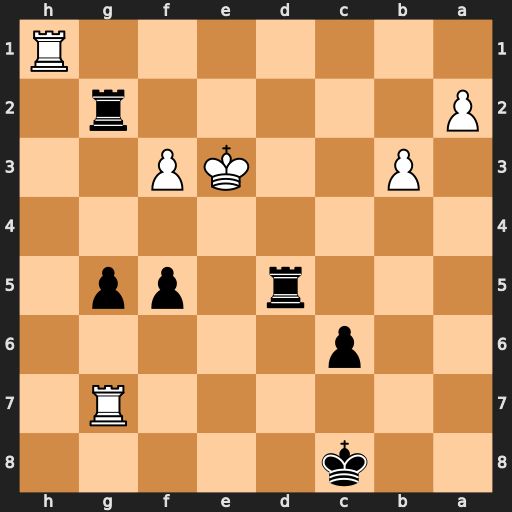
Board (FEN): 2k5/6R1/2p5/3r1pp1/8/1P2KP2/P5r1/7R
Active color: b
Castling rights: -
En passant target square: -
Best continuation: f4+ Ke4 Re2#